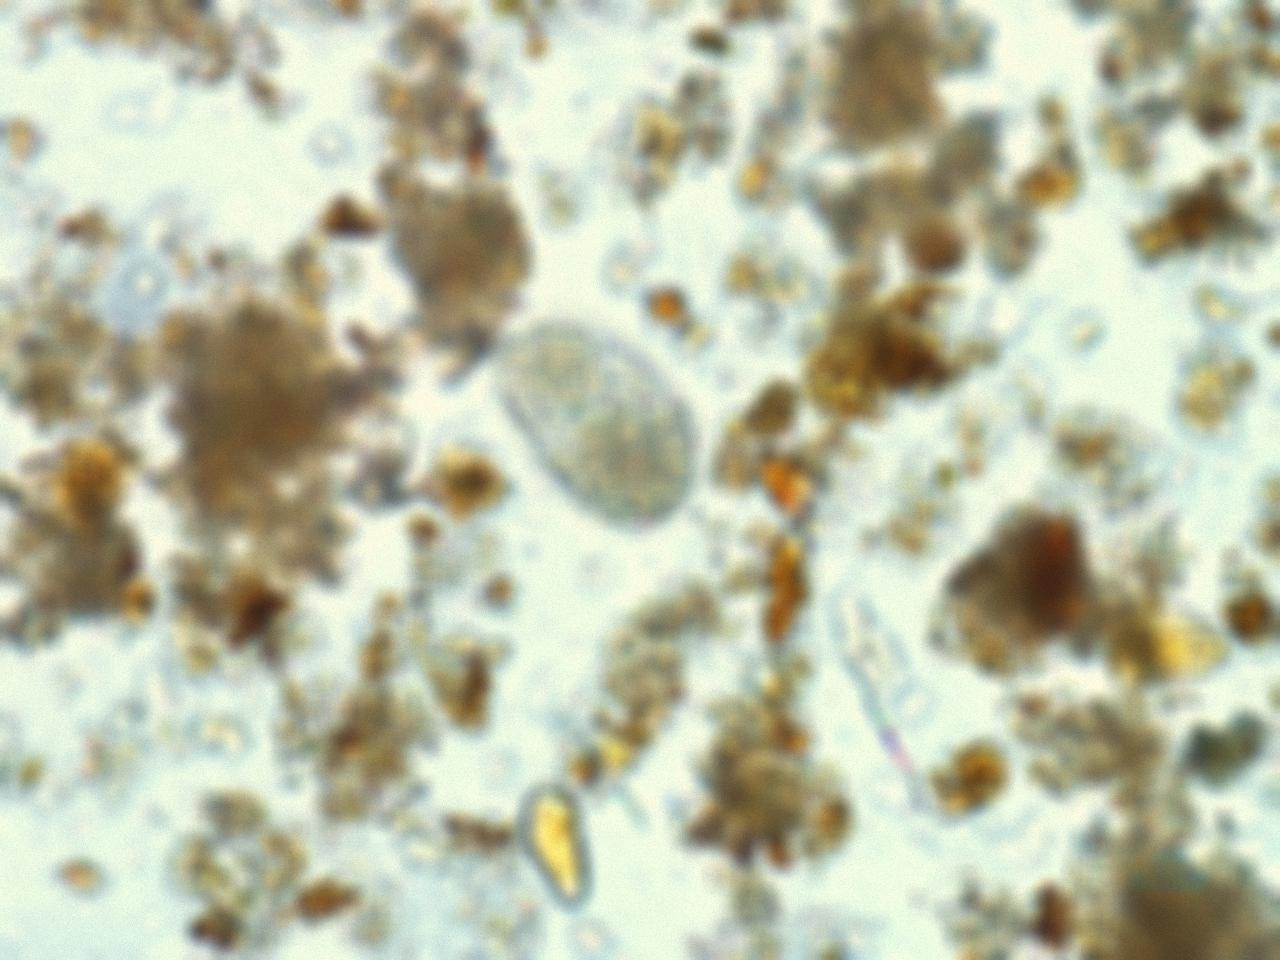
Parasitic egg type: Hookworm egg